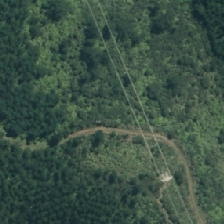
Land cover: manuka_kanuka